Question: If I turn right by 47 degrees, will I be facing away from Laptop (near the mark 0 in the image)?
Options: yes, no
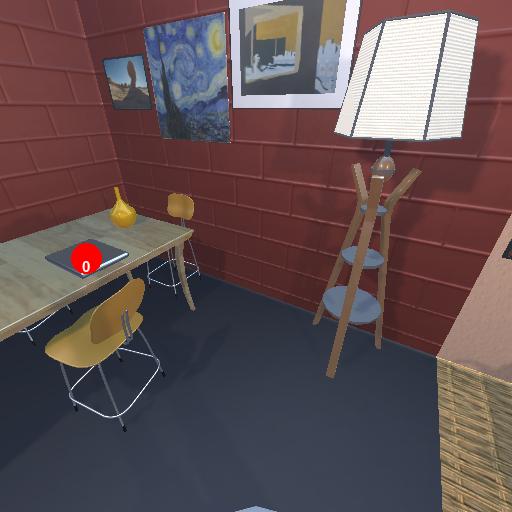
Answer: yes